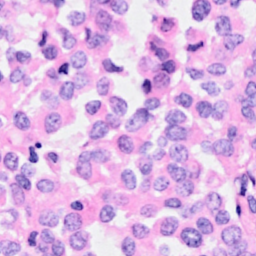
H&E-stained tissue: Breast